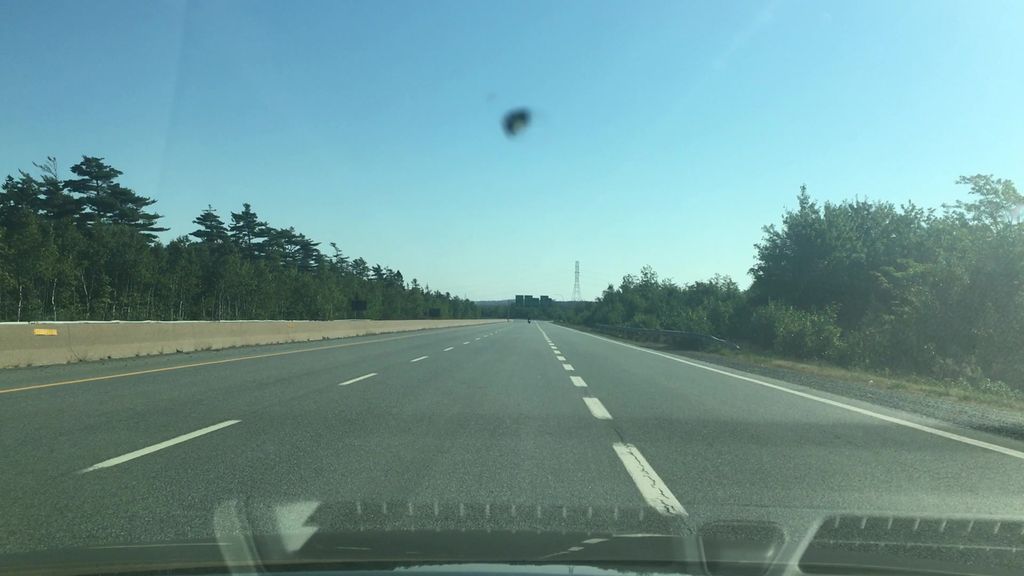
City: halifax